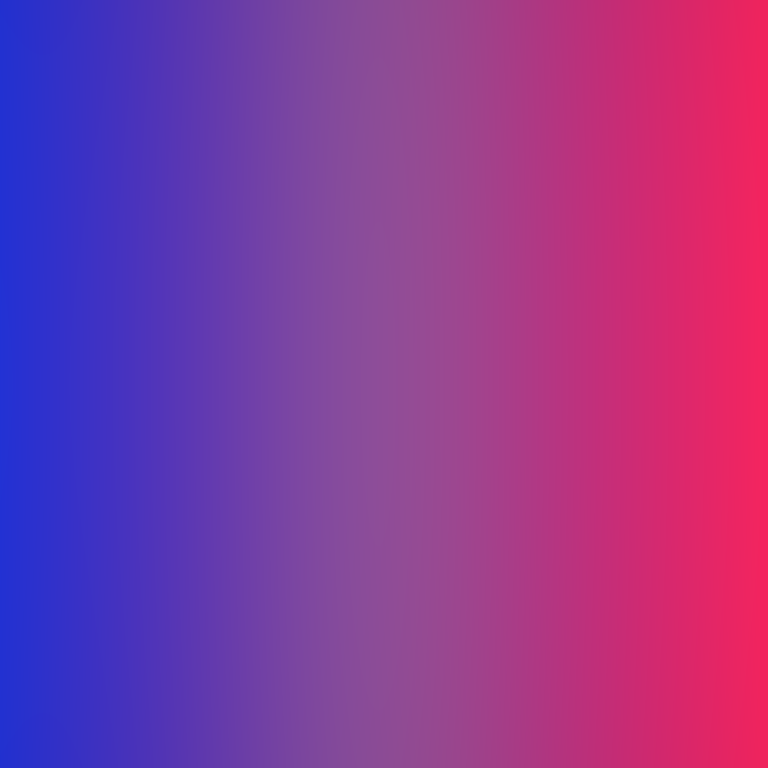
Abstract light effect, smooth gradient from deep blue to vibrant red, energetic atmosphere, soft blend, no room, no furniture, no objects.